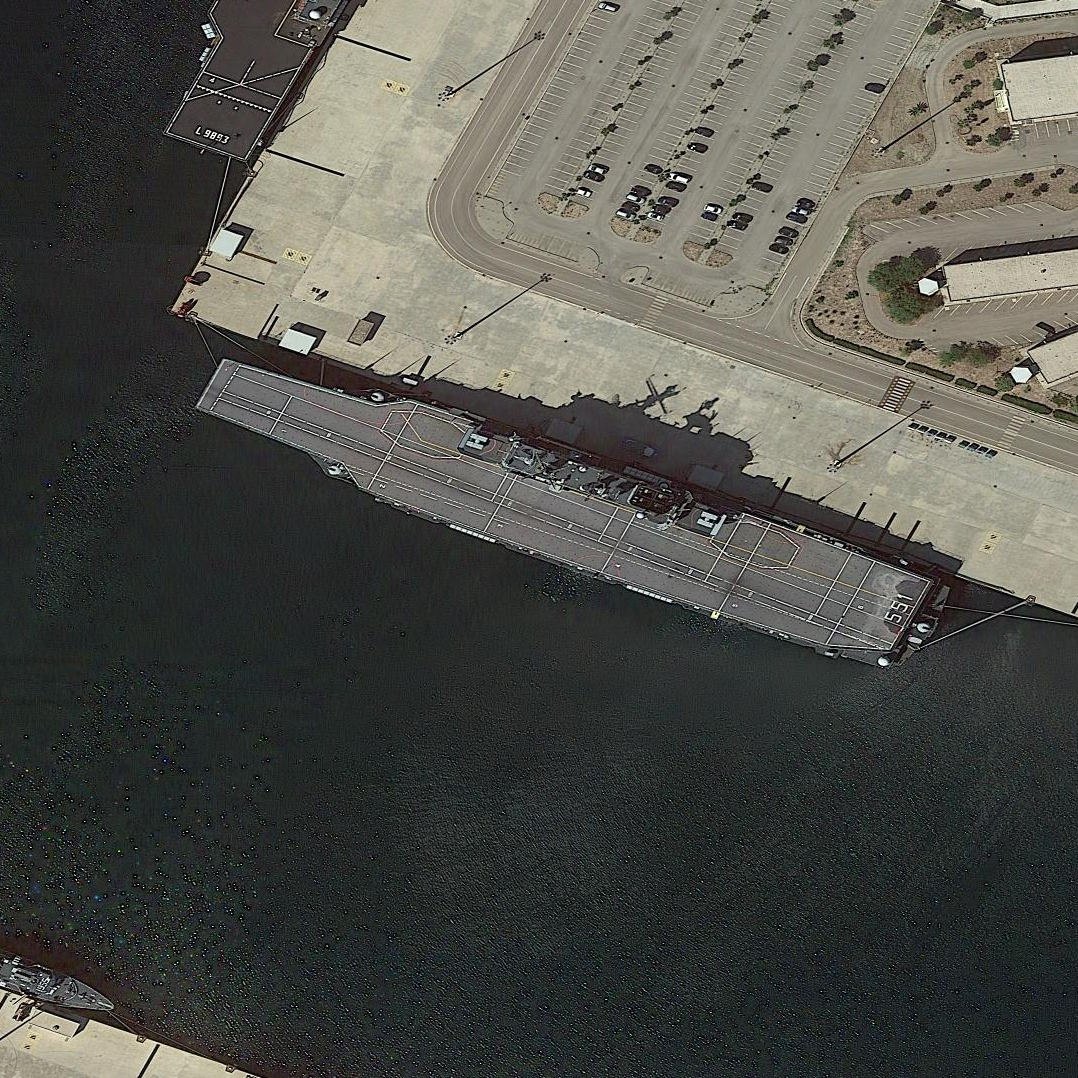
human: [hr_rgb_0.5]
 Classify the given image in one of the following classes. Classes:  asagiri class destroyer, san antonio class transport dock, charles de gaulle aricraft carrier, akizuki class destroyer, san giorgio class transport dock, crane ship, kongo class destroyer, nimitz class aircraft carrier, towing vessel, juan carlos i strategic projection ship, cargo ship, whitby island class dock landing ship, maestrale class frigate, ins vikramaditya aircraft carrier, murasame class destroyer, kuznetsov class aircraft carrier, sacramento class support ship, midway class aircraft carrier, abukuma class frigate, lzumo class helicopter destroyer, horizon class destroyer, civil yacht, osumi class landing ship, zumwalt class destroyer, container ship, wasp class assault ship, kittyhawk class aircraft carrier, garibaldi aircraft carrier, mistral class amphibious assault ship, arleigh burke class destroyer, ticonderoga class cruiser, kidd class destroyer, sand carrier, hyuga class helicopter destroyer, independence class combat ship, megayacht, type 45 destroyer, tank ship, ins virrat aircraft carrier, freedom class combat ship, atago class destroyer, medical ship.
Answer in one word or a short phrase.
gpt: Garibaldi aircraft carrier